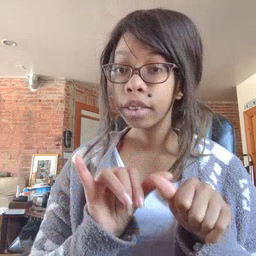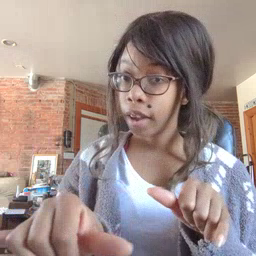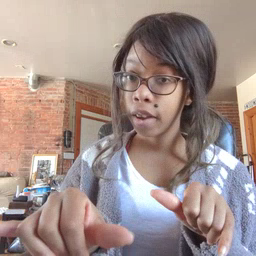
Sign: stay